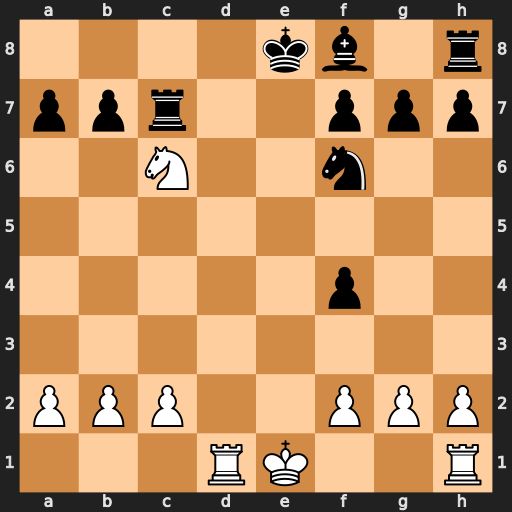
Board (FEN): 4kb1r/ppr2ppp/2N2n2/8/5p2/8/PPP2PPP/3RK2R
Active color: w
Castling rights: Kk
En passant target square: -
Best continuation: Rd8#